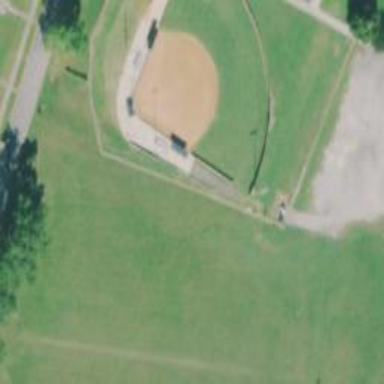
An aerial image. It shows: Baseball pitch for leisure land activities.